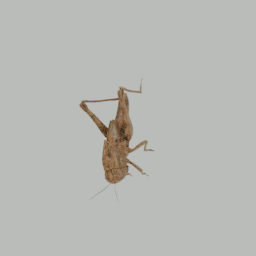
Label: animals